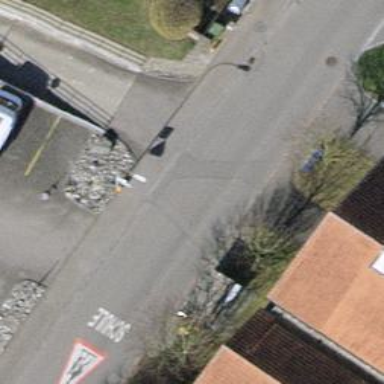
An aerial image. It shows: Public transport stop position.